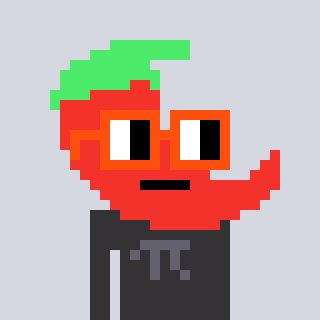
a pixel art character with square orange glasses, a chilli-shaped head and a grayscale-colored body on a cool background